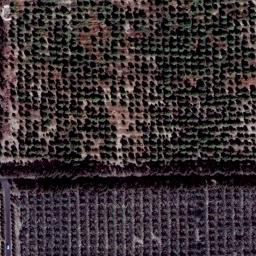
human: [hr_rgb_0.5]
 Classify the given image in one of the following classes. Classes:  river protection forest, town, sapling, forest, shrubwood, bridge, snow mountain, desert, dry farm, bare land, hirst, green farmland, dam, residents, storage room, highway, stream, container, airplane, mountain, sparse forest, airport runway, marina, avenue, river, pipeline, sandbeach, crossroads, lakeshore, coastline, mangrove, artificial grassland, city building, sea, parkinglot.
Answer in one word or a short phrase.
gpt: dry farm